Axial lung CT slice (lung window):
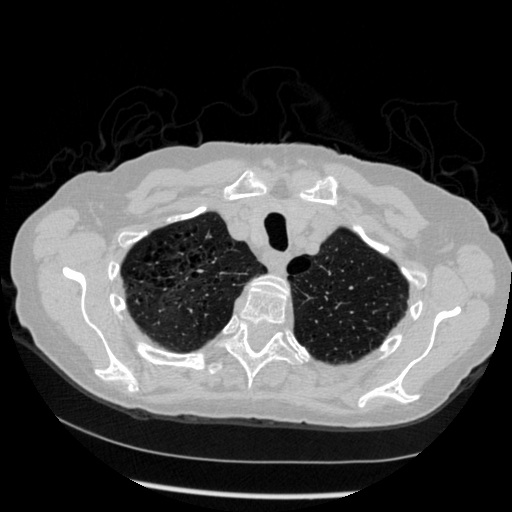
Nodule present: no